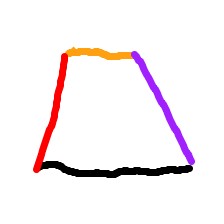
Shape: trapezoid